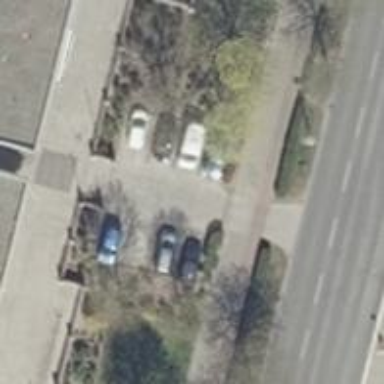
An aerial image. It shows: Road serving as parking aisle.